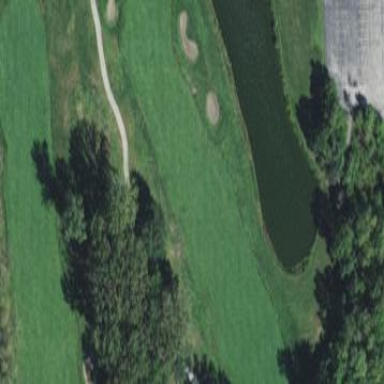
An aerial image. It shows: Well-maintained grassy area designated as golf fairway for the sport of golf. The grass is neatly mown.